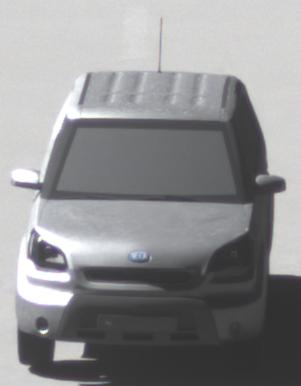
Make: KIA
Model: Soul 1.6
Detailed model: Soul (AM)
Model produced from: 2009/02
Model produced until: 2009/11
Doors: 5
Color: white
Road condition: dry road
Daytime: midday
Contrast: high contrast